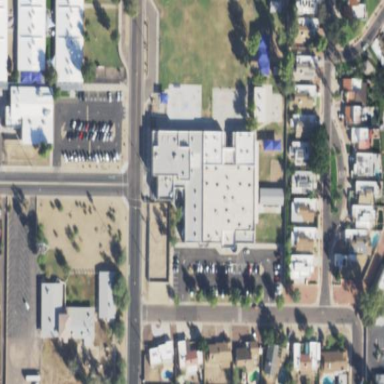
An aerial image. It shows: School building.